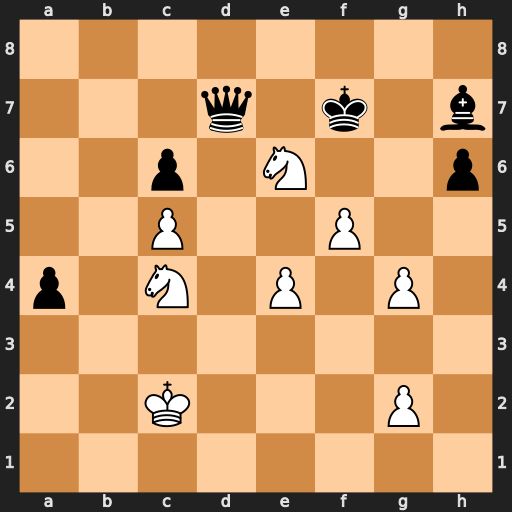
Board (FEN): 8/3q1k1b/2p1N2p/2P2P2/p1N1P1P1/8/2K3P1/8
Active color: w
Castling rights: -
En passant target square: -
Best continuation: Ne5+ Ke7 Nxd7